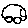
Label: car